Question: I'm creating a small app that will help a user find a sports club. I'm currently creating a club coordinate variable in the MapsActivity.java file like so:
'''
public void onMapReady(GoogleMap googleMap) {
mMap = googleMap;
LatLng lansdowneRFC = new LatLng(53.<PHONE>,-6.<PHONE>);
// Adds location to the map (includes a small bit of info about the club)
mMap.addMarker(new MarkerOptions().position(lansdowneRFC).title("Lansdowne RFC").snippet("Aviva Stadium, 62 Lansdowne Rd,"));
}
'''
This produces the following result

I'm trying to add a button to the information box that will bring the user to another activity (The activity will be a sign up form so they can join the club). Considering the approach I'm using is it possible to implement a button or will I have to approach it in another way? I've seen ideas like a custom popup window be suggested for this type of thing but how I implement that into a google maps marker instead of a button is where I'm hitting a brick wall. Any suggestions
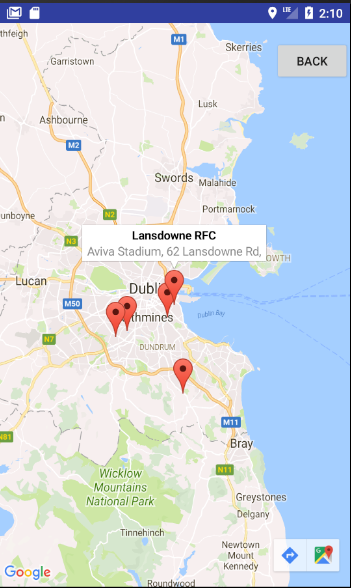
Answer: You can set your own implementation of 'InfoWindowAdapter' to your 'GoogleMap' object with a call to 'setInfoWindowAdapter()'.
And in the adapter you can override 'getInfoContents()' to return whatever view you want.
But the down side is the view that is shown is not a live view, it's an image of the view you created, and you can handle the click on it using a 'OnInfoWindowClickListener' that you set on the GoogleMap object with 'setOnInfoWindowClickListener()'.
Another option is to know where your marker is at the screen and show a popup manually above it that has nothing to do with the map, but I would not recommend that approach, with Android's different device sizes and all, that could quickly get very ugly.